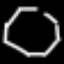
Label: octagon